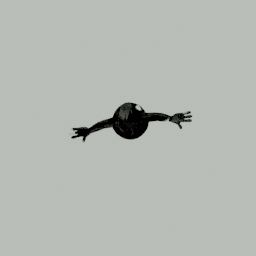
Label: animals